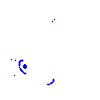
Particle: proton